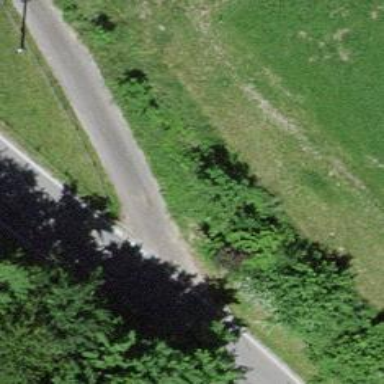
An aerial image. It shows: Driveway.